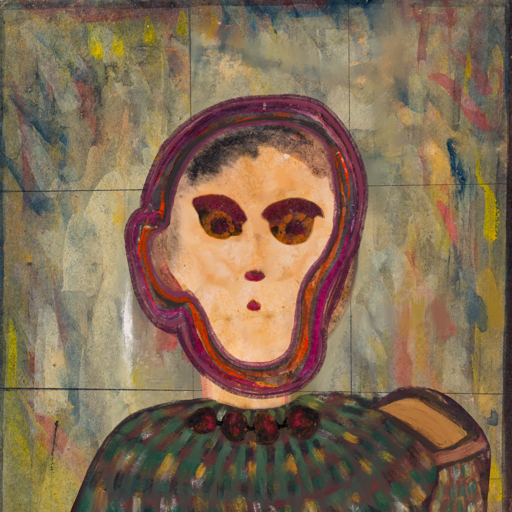
Background: GypsyMother, Head And Neck Front: Childish, Face Front: Doll, Bust: After_Raid, Hair Front: Hypocrite, Head Accessory: Blank, Second Necklace: Blank, Necklace: Mosgoul, Baby: Blank